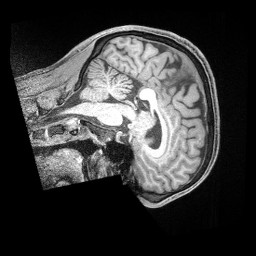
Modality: T1w
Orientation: sagittal
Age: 36
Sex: male
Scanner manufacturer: siemens
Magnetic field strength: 3 T
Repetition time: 2 s
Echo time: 0.00211 s